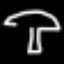
Label: mushroom